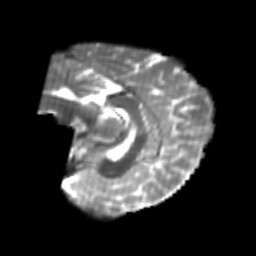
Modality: T2w
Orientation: sagittal
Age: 25
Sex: female
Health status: healthy
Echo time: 0.074 s